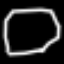
Label: octagon